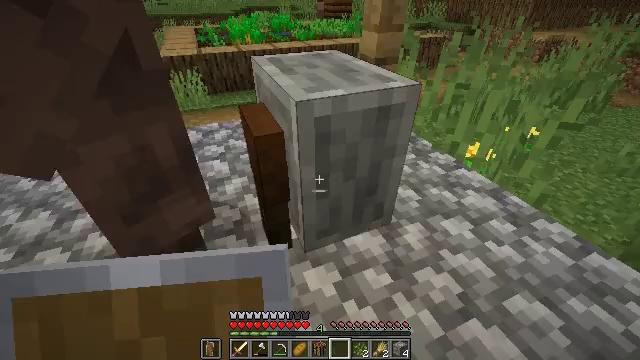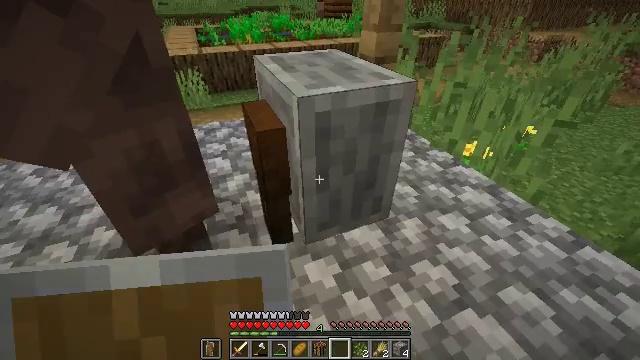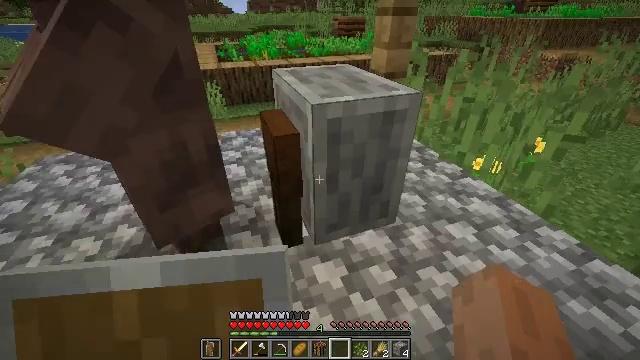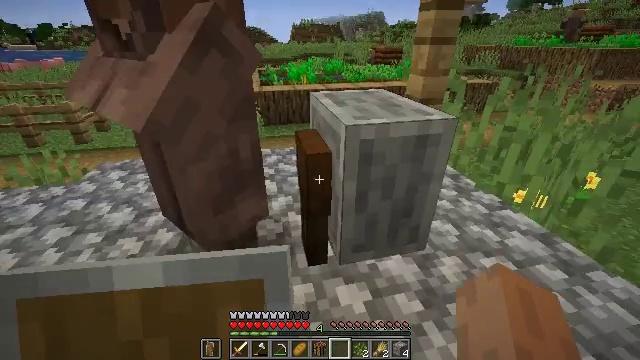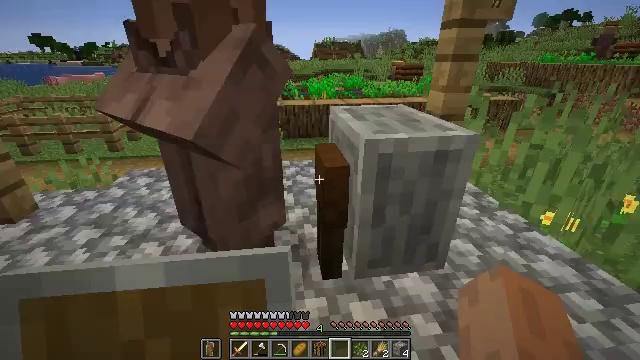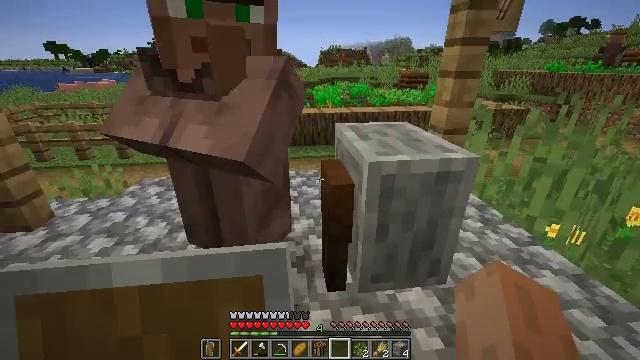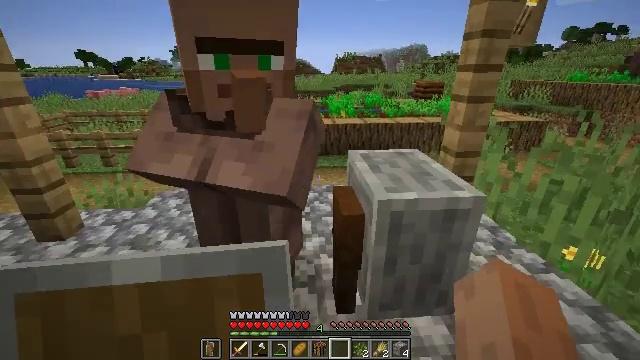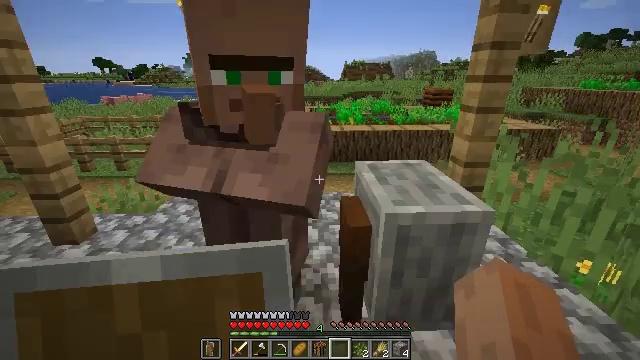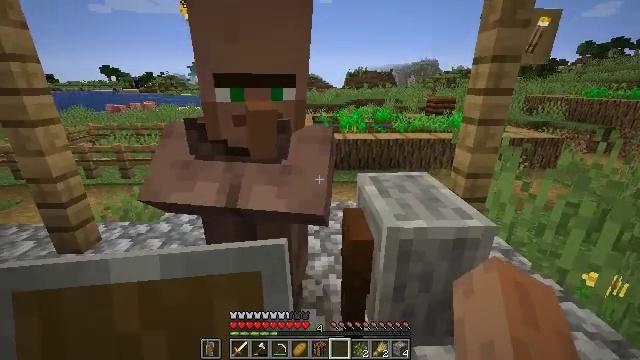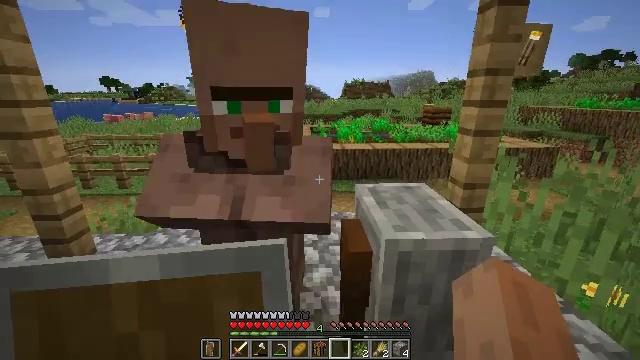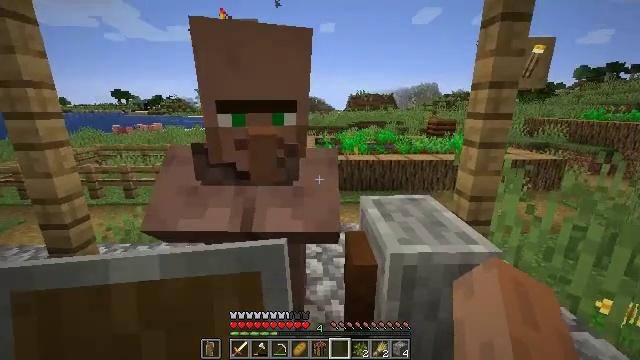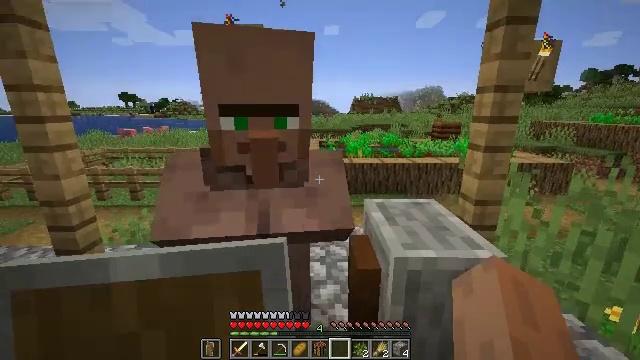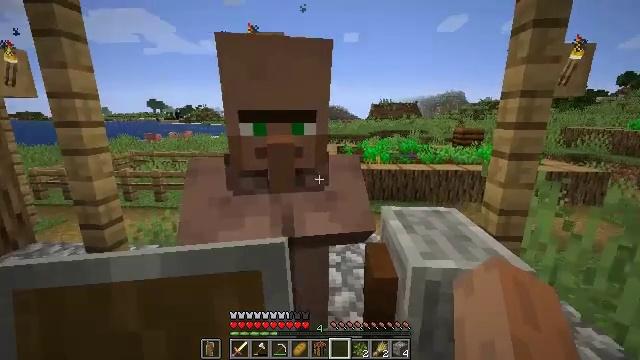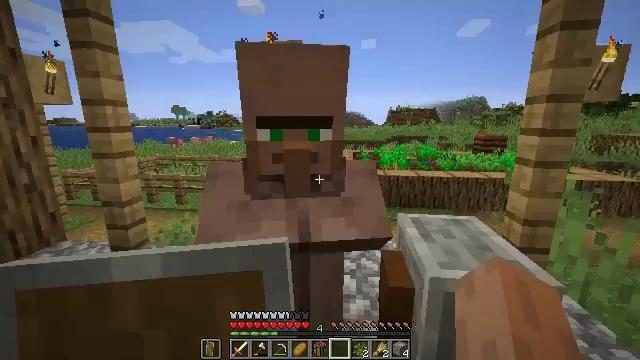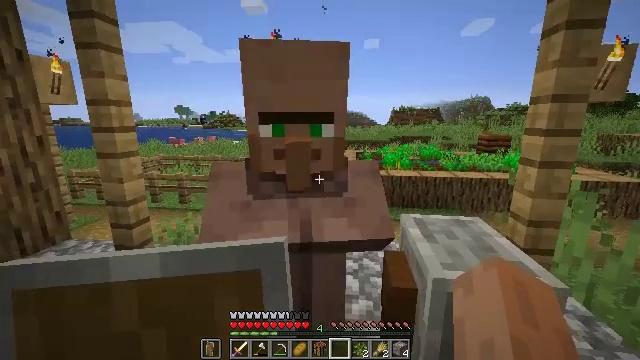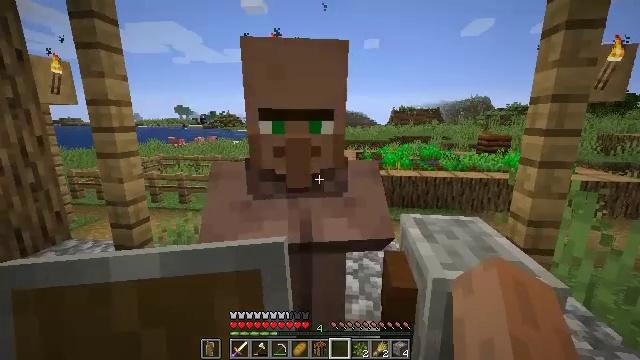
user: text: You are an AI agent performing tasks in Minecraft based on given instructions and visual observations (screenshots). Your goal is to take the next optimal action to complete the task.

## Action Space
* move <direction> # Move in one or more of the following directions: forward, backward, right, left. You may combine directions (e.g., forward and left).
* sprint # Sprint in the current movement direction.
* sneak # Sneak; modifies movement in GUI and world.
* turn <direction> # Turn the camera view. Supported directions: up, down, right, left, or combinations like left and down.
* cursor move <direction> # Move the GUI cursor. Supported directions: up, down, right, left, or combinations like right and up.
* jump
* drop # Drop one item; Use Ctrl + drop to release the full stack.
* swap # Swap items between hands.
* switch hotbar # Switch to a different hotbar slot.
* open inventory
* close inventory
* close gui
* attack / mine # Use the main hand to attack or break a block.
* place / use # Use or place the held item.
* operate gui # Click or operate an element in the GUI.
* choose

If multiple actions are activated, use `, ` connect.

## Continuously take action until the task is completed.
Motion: motion action
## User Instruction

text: Gather the grindstone to use later.
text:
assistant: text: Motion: move back, sneak
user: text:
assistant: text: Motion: move back, sneak, turn left and up
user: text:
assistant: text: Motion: sneak, turn left and up
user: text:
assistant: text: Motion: turn left and up
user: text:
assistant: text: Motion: turn left and up
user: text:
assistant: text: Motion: turn left and up
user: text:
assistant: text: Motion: turn left and up
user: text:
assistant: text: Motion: turn up
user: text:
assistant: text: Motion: turn up
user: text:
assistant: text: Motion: turn left and up
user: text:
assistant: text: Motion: no_op
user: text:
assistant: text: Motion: turn left and up
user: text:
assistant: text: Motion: turn left and up
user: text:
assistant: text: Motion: no_op
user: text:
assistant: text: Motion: no_op
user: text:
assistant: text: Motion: no_op
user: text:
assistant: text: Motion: no_op
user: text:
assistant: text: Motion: no_op
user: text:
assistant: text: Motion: no_op
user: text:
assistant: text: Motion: no_op
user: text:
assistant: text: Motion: no_op
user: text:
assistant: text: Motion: use / place
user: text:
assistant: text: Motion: use / place
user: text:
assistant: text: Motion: use / place
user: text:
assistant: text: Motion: no_op
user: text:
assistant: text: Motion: no_op
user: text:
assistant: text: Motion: open gui
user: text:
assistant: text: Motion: no_op
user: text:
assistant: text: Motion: no_op
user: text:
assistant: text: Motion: cursor move left and up